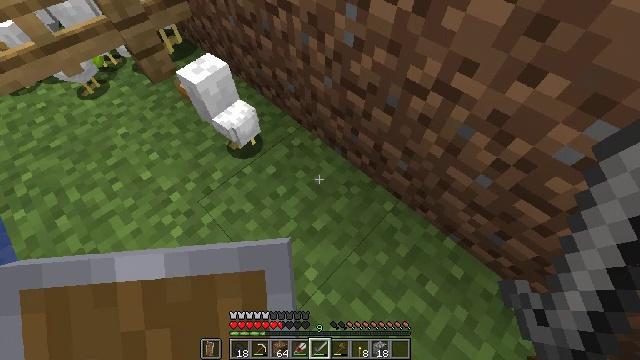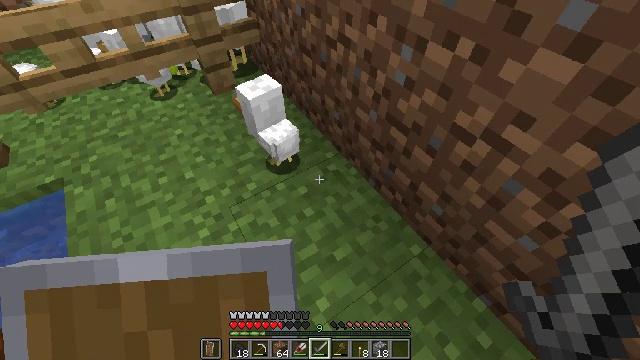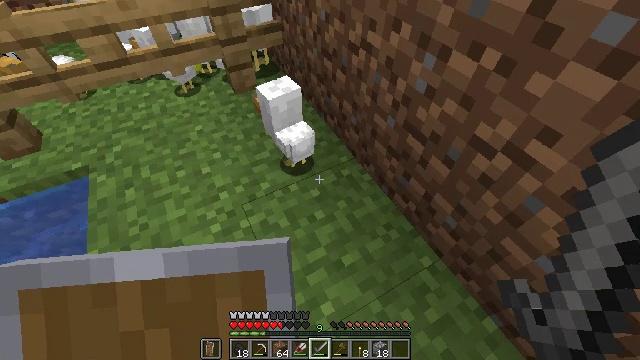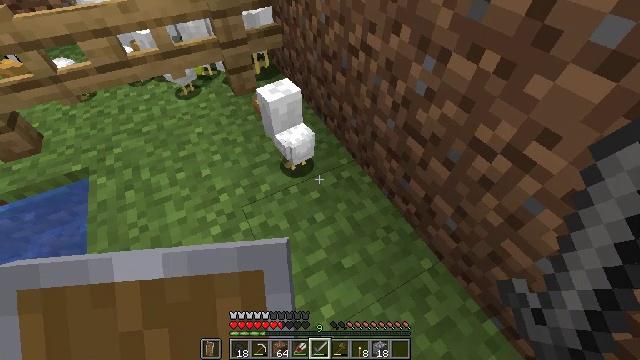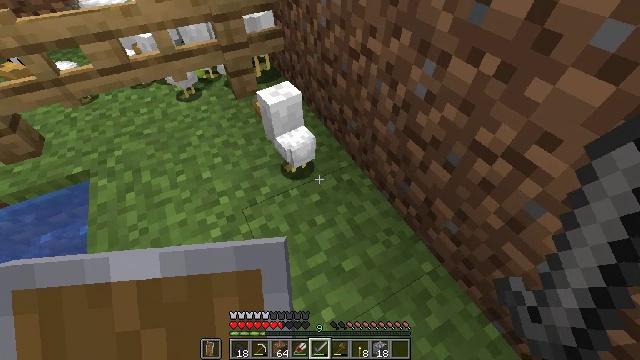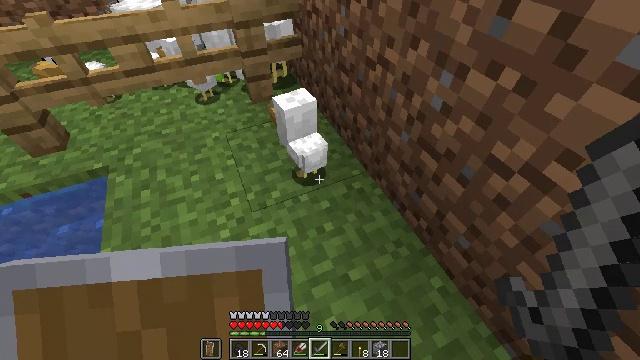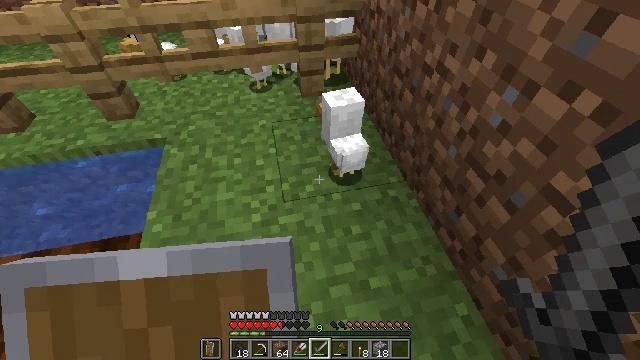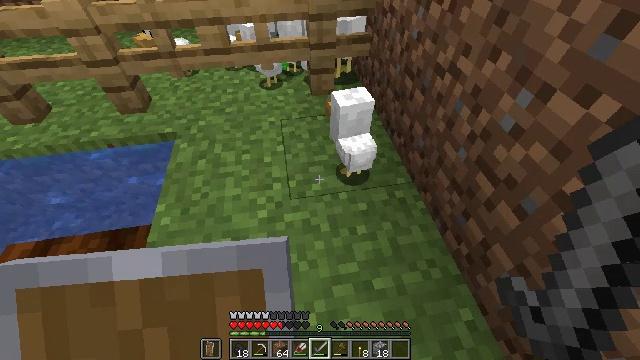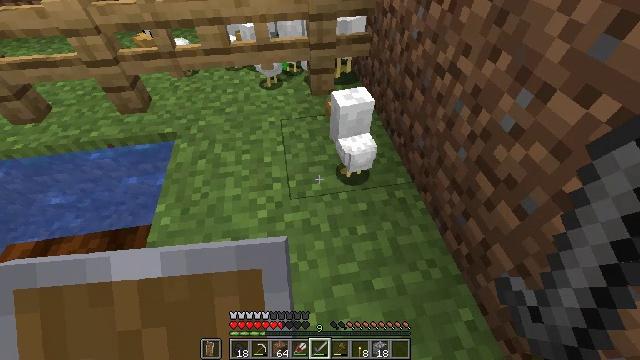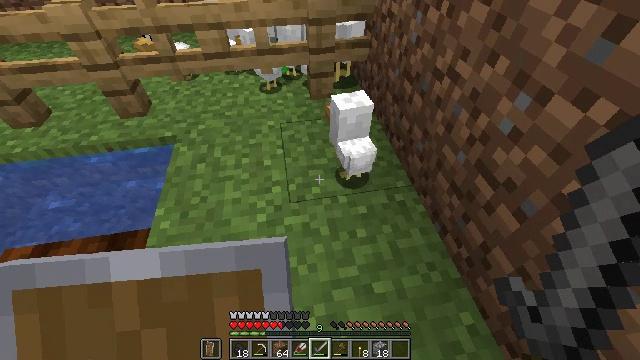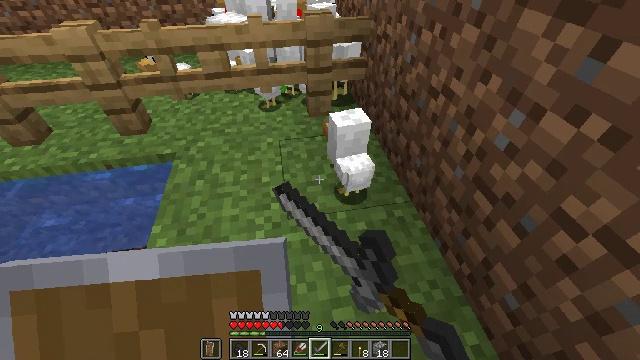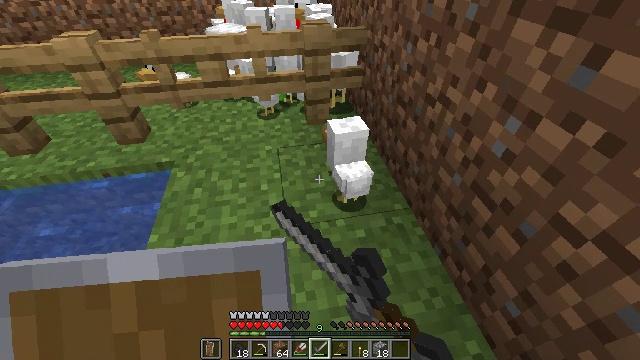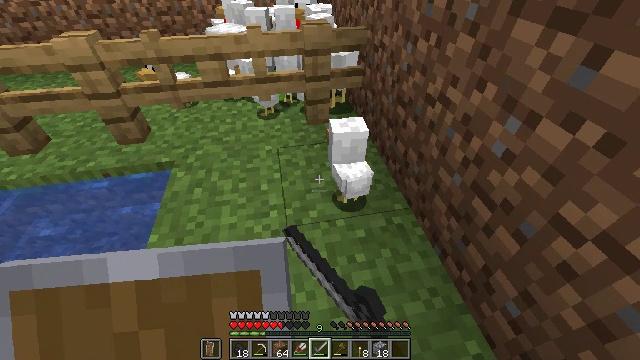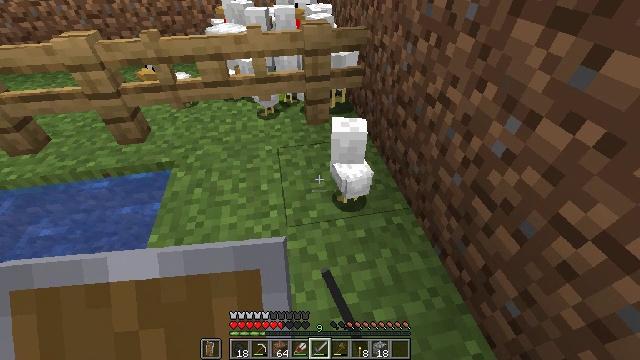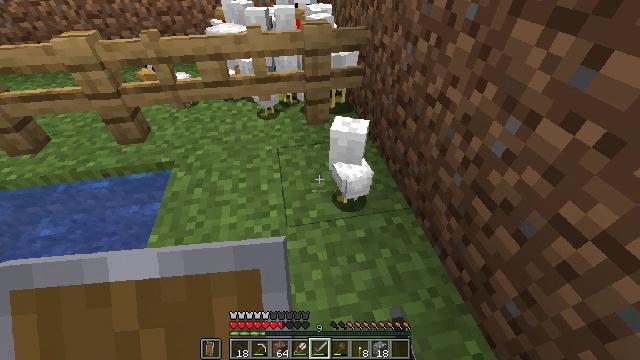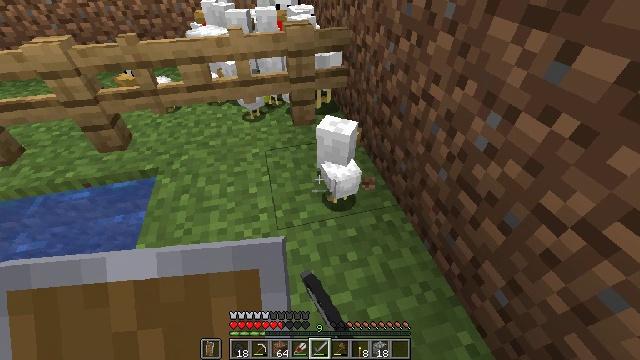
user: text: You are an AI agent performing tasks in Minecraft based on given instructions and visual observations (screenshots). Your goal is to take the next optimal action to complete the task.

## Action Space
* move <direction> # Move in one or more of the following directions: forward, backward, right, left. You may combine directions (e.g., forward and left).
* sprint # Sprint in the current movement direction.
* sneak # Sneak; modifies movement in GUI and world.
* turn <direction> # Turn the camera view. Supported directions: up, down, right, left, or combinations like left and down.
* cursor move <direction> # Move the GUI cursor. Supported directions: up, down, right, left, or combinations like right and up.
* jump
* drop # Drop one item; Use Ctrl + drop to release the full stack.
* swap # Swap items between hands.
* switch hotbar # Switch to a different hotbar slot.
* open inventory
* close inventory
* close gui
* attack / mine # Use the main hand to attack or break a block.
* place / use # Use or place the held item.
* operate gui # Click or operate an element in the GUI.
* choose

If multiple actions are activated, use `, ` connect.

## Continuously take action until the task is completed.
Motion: motion action
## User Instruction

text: Kill the chicken.
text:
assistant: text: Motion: turn left and up
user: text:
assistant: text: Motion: turn left
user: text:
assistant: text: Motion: no_op
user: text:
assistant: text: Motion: no_op
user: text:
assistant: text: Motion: turn left and up
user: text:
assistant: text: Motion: turn left
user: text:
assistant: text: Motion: turn left
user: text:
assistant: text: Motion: no_op
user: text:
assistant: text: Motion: attack / mine
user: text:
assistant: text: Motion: turn up, attack / mine
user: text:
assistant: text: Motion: turn up, attack / mine
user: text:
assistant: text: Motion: no_op
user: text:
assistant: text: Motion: no_op
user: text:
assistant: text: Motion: attack / mine
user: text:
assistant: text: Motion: turn right, attack / mine
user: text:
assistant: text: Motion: turn right, attack / mine
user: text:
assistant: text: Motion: turn down
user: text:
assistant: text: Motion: turn right and down, attack / mine
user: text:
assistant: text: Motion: turn right, attack / mine
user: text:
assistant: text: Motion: attack / mine
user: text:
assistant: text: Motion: attack / mine
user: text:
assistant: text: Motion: attack / mine
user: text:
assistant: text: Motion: attack / mine